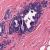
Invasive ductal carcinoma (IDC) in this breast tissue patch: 0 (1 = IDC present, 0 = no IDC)